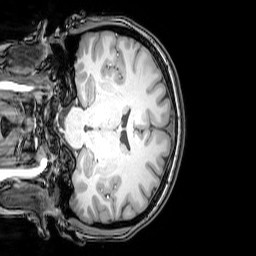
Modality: T1w
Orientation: coronal
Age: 25
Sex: female
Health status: healthy
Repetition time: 0.081 s
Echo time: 0.037 s